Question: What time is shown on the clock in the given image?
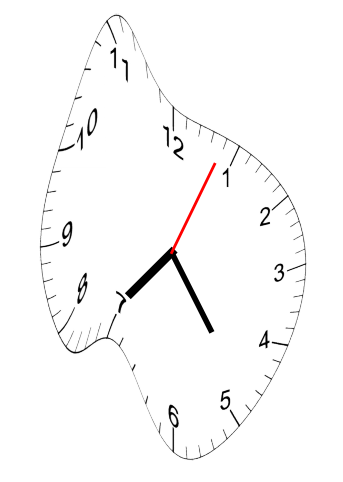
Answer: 07:24:04